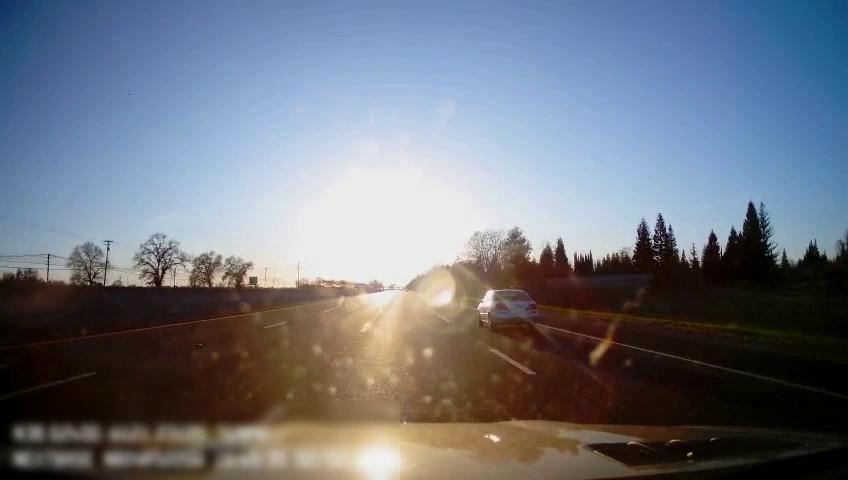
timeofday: Day
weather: Sunny
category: Drivable Space
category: Vehicles | Car
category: Lanes | Alternate Lane
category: Lanes | Alternate Lane
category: Lanes | Current Lane
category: Lanes | Current Lane
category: Lanes | Alternate Lane